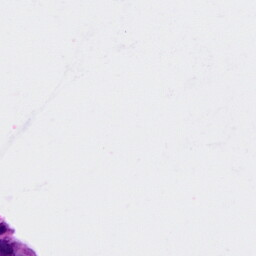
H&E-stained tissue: Cervix